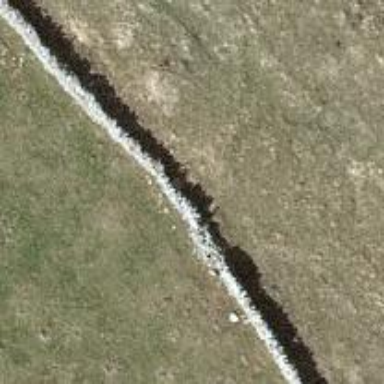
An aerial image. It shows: Wall barrier.